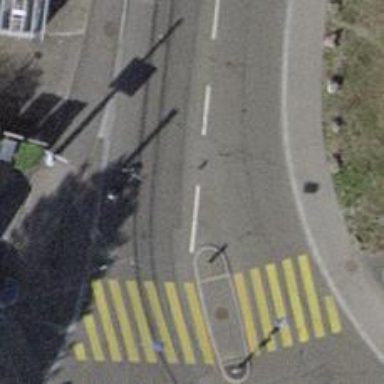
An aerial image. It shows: Uncontrolled zebra crossing with central island. The crossing is marked with zebra stripes.